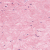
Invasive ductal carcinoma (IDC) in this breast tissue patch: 0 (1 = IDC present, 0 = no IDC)